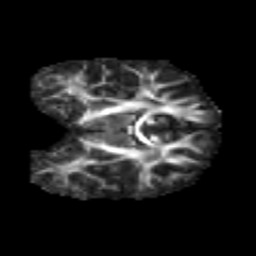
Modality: FA
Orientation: coronal
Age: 6
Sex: male
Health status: healthy